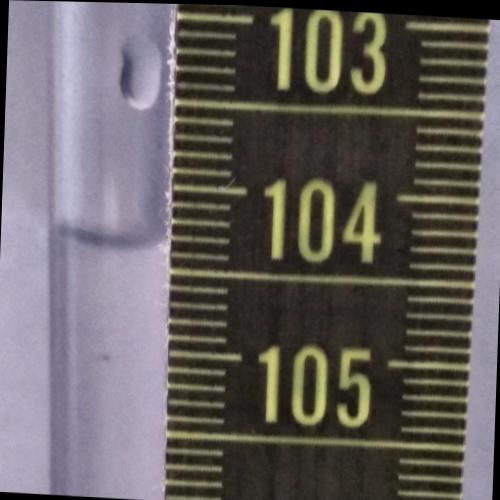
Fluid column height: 104.4 cm